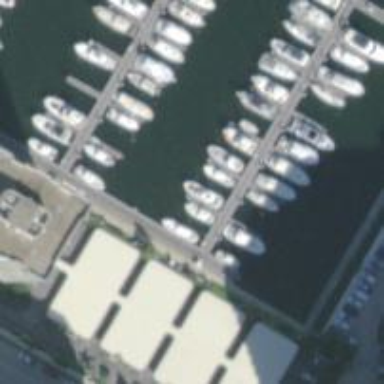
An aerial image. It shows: Marina area for leisure land.